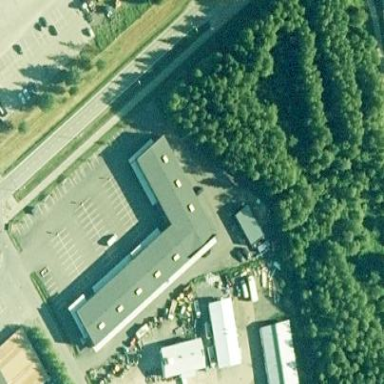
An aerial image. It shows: Commercial building.